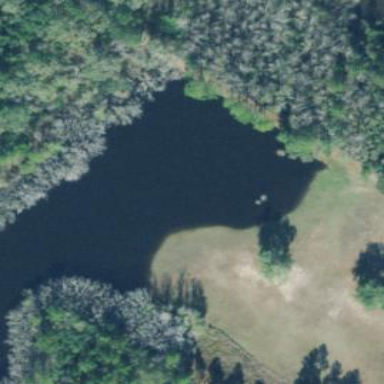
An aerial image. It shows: Pond surrounded by natural water.